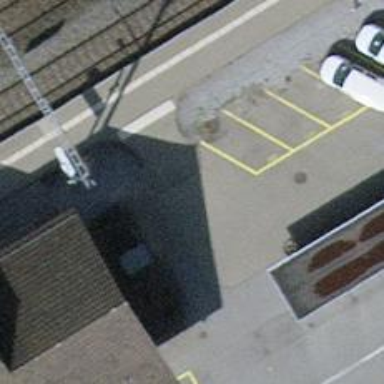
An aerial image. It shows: Concrete steps.